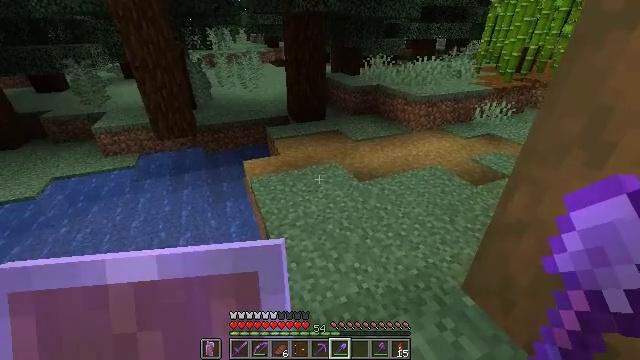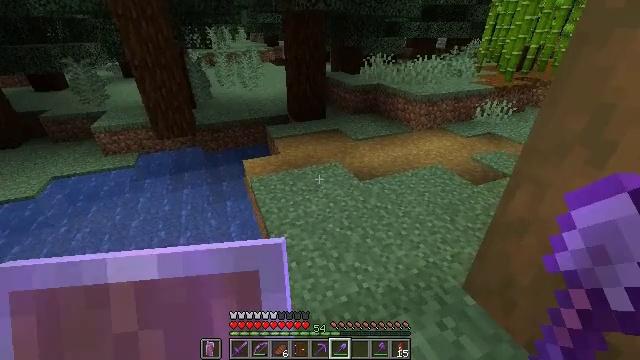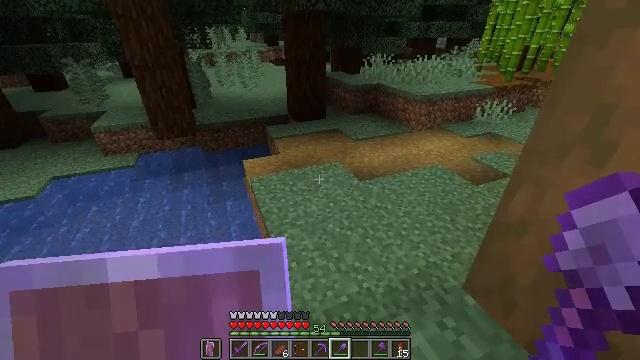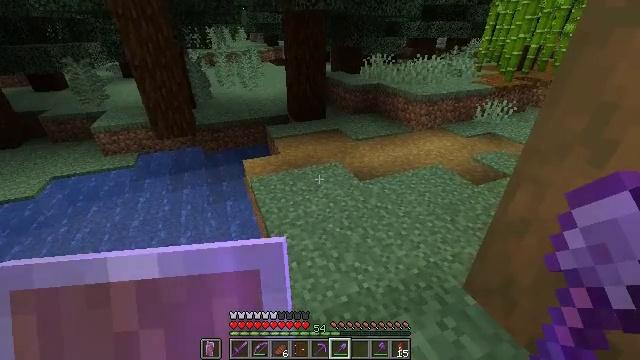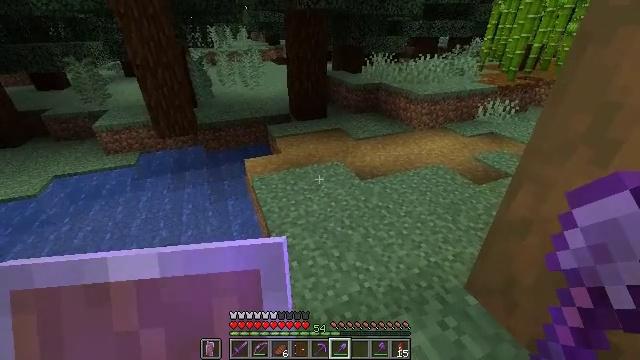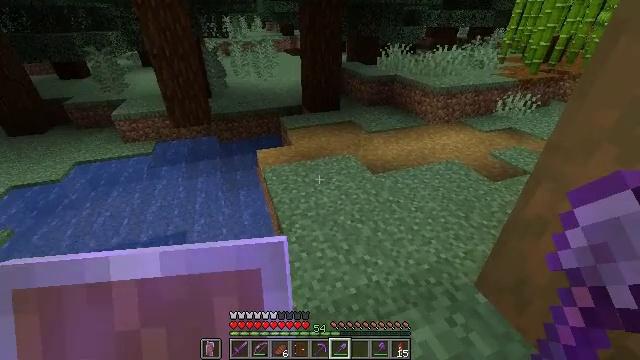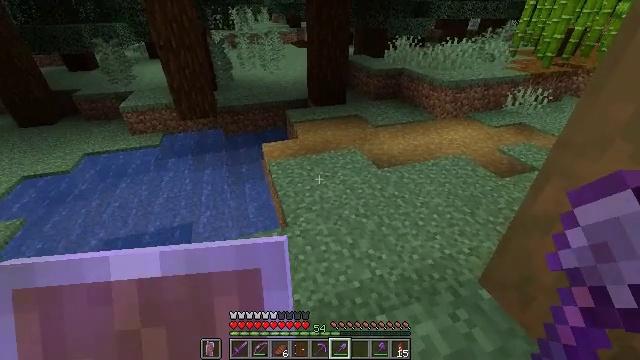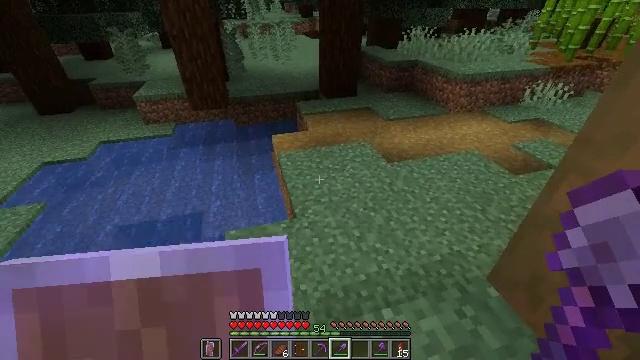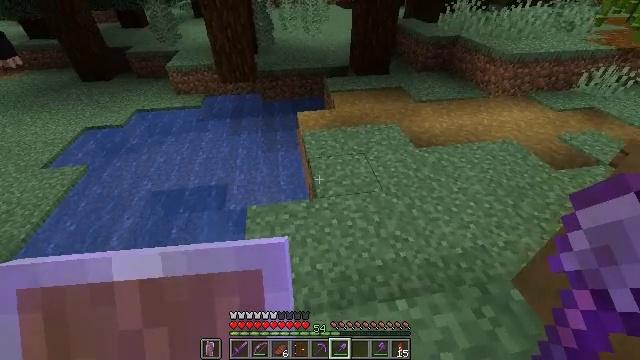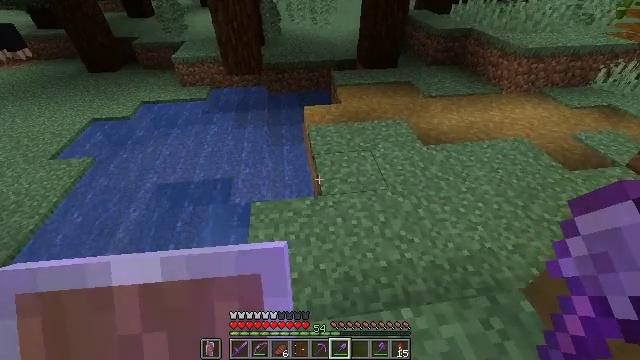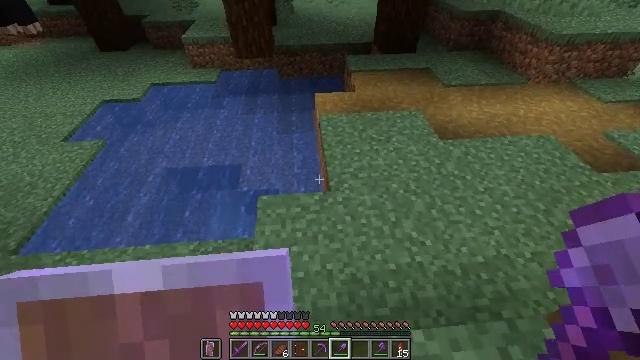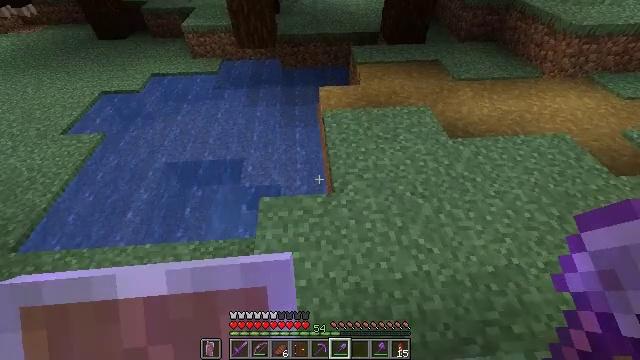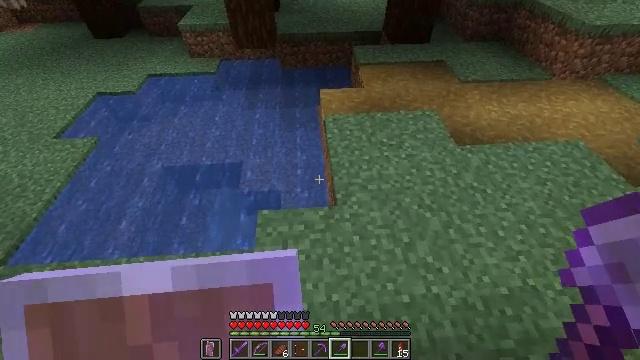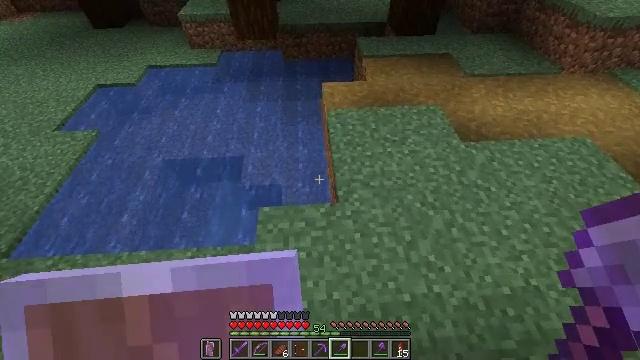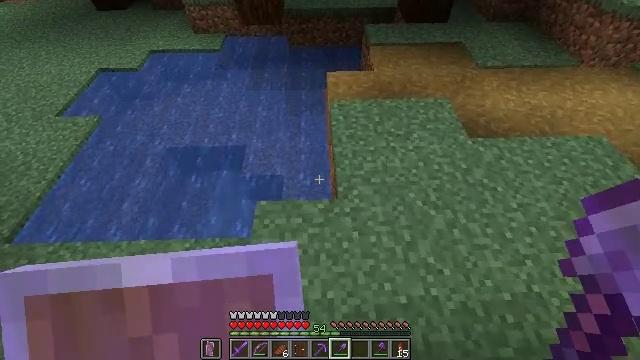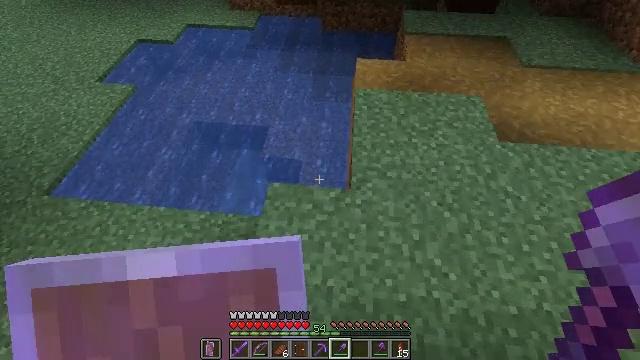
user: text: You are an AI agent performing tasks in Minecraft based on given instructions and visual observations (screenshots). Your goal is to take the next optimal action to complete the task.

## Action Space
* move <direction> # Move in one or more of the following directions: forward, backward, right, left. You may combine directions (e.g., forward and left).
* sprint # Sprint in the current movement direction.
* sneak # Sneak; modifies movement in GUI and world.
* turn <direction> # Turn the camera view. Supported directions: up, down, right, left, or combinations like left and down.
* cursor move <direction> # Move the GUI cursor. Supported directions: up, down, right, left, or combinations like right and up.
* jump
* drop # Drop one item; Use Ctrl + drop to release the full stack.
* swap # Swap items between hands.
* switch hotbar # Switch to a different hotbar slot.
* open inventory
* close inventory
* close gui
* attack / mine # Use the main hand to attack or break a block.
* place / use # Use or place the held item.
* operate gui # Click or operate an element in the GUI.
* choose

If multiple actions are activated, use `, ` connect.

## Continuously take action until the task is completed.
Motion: motion action
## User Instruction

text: Gather spruce log by chopping the tree.
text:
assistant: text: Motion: no_op
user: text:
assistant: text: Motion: no_op
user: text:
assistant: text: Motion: no_op
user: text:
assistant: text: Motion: no_op
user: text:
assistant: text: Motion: turn left and down
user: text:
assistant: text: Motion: turn left and down
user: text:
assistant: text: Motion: turn left and down
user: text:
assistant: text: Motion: move forward, turn left and down
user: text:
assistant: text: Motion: move forward, turn left and down
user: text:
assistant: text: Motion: move forward, turn left and down
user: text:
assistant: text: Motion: move forward, turn down
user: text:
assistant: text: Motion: move forward
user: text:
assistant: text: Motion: turn down
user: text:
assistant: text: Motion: move right, turn left and down
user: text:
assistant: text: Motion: move right, turn left and down
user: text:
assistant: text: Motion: move right, turn left and down
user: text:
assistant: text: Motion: move right, turn left and down
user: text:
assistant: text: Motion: move right, turn left
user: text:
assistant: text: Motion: move right, turn left
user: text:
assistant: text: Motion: move right, turn left and up
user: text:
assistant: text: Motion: move right, turn left and up
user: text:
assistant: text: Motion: move right, turn left and up
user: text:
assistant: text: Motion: move right, turn left
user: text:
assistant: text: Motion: move right, turn left and up
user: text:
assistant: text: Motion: turn left and up
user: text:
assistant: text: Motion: turn left and up
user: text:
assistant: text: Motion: turn up
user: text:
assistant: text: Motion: no_op
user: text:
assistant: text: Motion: no_op
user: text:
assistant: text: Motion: no_op